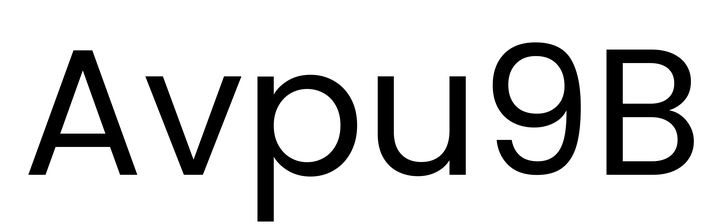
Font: Poppins-Regular